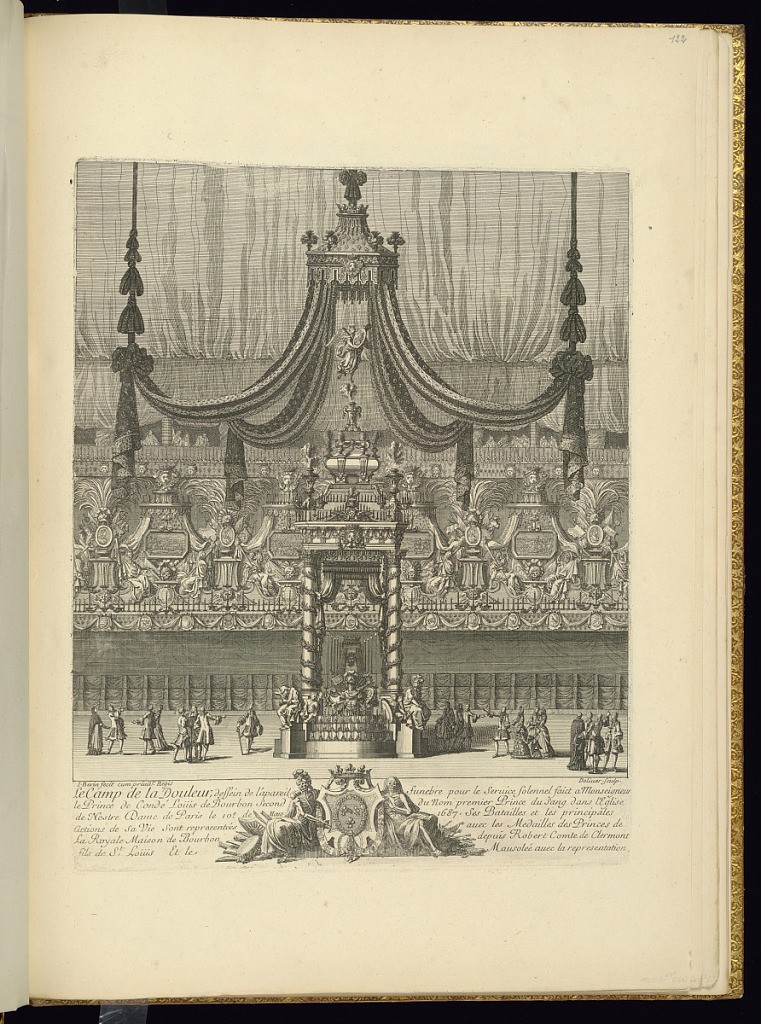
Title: Le Camp de la Douleur
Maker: Jean Berain, the elder, French, 1640-1711
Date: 1711
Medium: Engraving on laid paper
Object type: Bound print
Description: Design of the funeral chapel for the service of the Prince de Condé, held in Notre Dame de Paris on March 10, 1687. The burial monument is placed under a baldachin and is flanked by bystanders. The plate is signed.